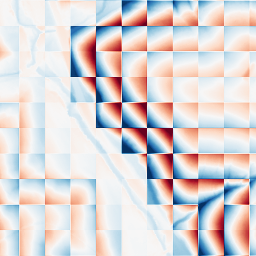
Category: wavelet
Decomposition family: wavelet_dwt
Decomposition parameters: wavelet: haar
level: 5
Upsampling method: bspline
Upsampling parameters: scale: 4
Upsampling scale: 4